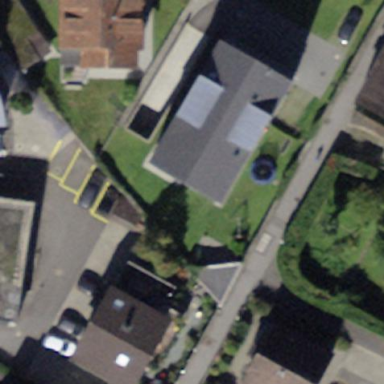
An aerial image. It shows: Gabled roof on building that houses apartments.